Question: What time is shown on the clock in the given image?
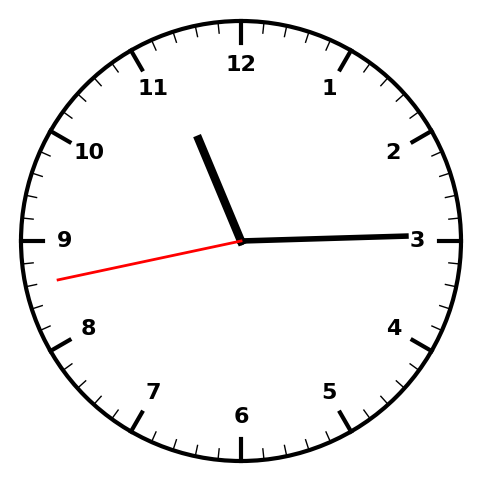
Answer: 11:14:43